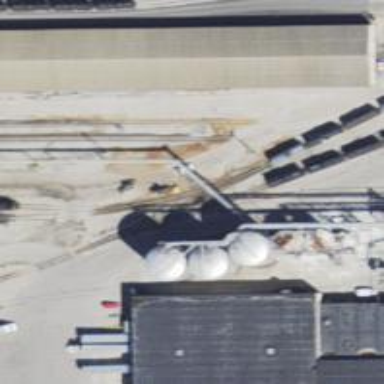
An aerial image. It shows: Rail spur service.